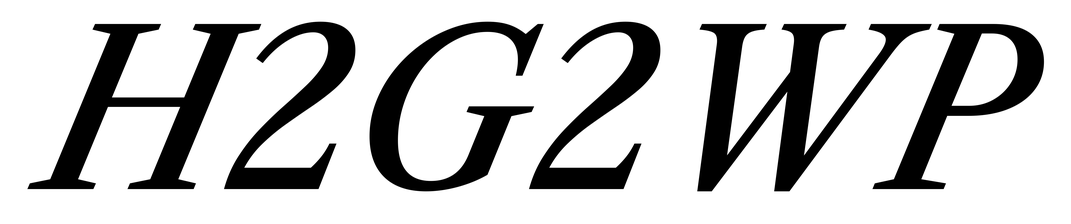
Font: LibreCaslonText-Italic_Medium_Italic